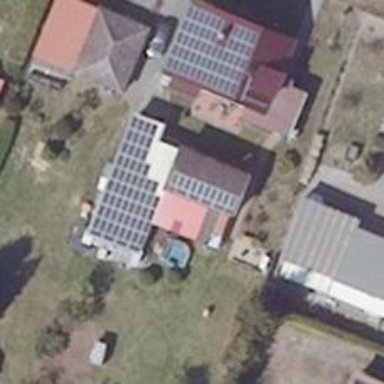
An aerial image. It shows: Solar-powered generator using photovoltaic technology. This small installation generates electricity through solar photovoltaic panels.